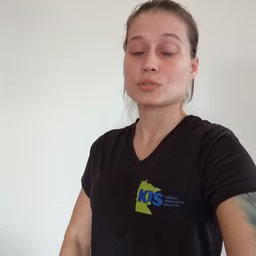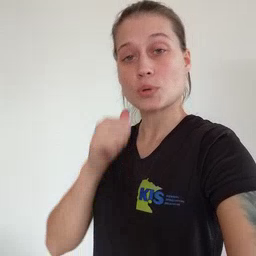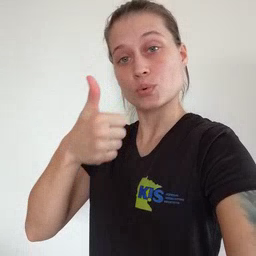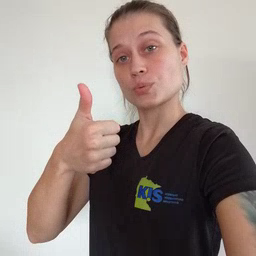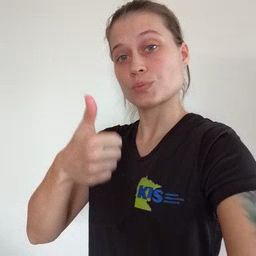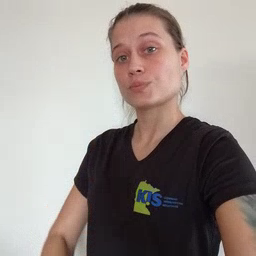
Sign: tomorrow